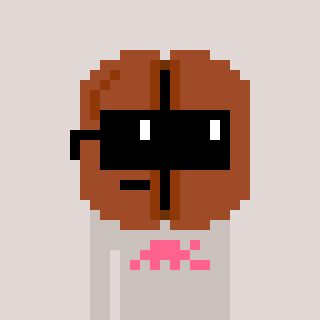
a pixel art character with square black sunglasses, a coffeebean-shaped head and a foggrey-colored body on a warm background